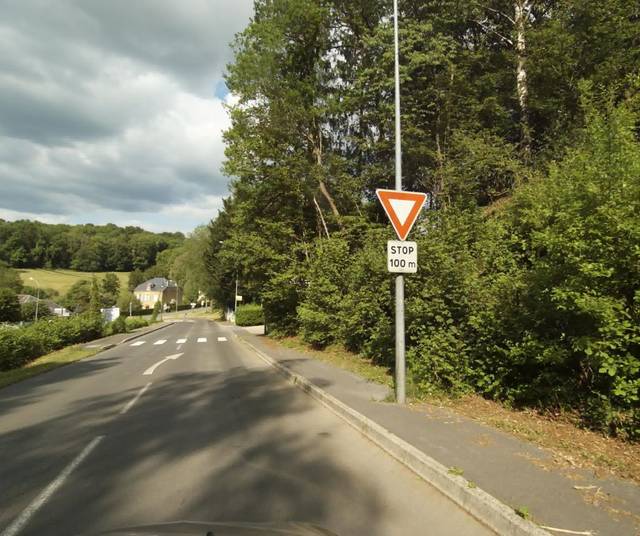
Region: France
Coordinates: 49.762, 4.746